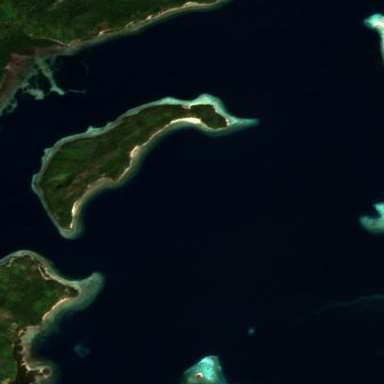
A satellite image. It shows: Island with natural coastline.